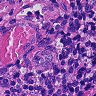
Metastatic tissue present: no